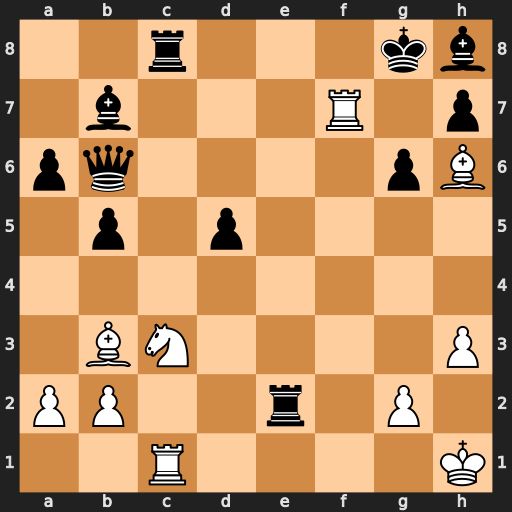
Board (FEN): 2r3kb/1b3R1p/pq4pB/1p1p4/8/1BN4P/PP2r1P1/2R4K
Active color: w
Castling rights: -
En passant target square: -
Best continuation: Rcf1 Bf6 R7xf6 Qxf6 Rxf6